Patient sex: F
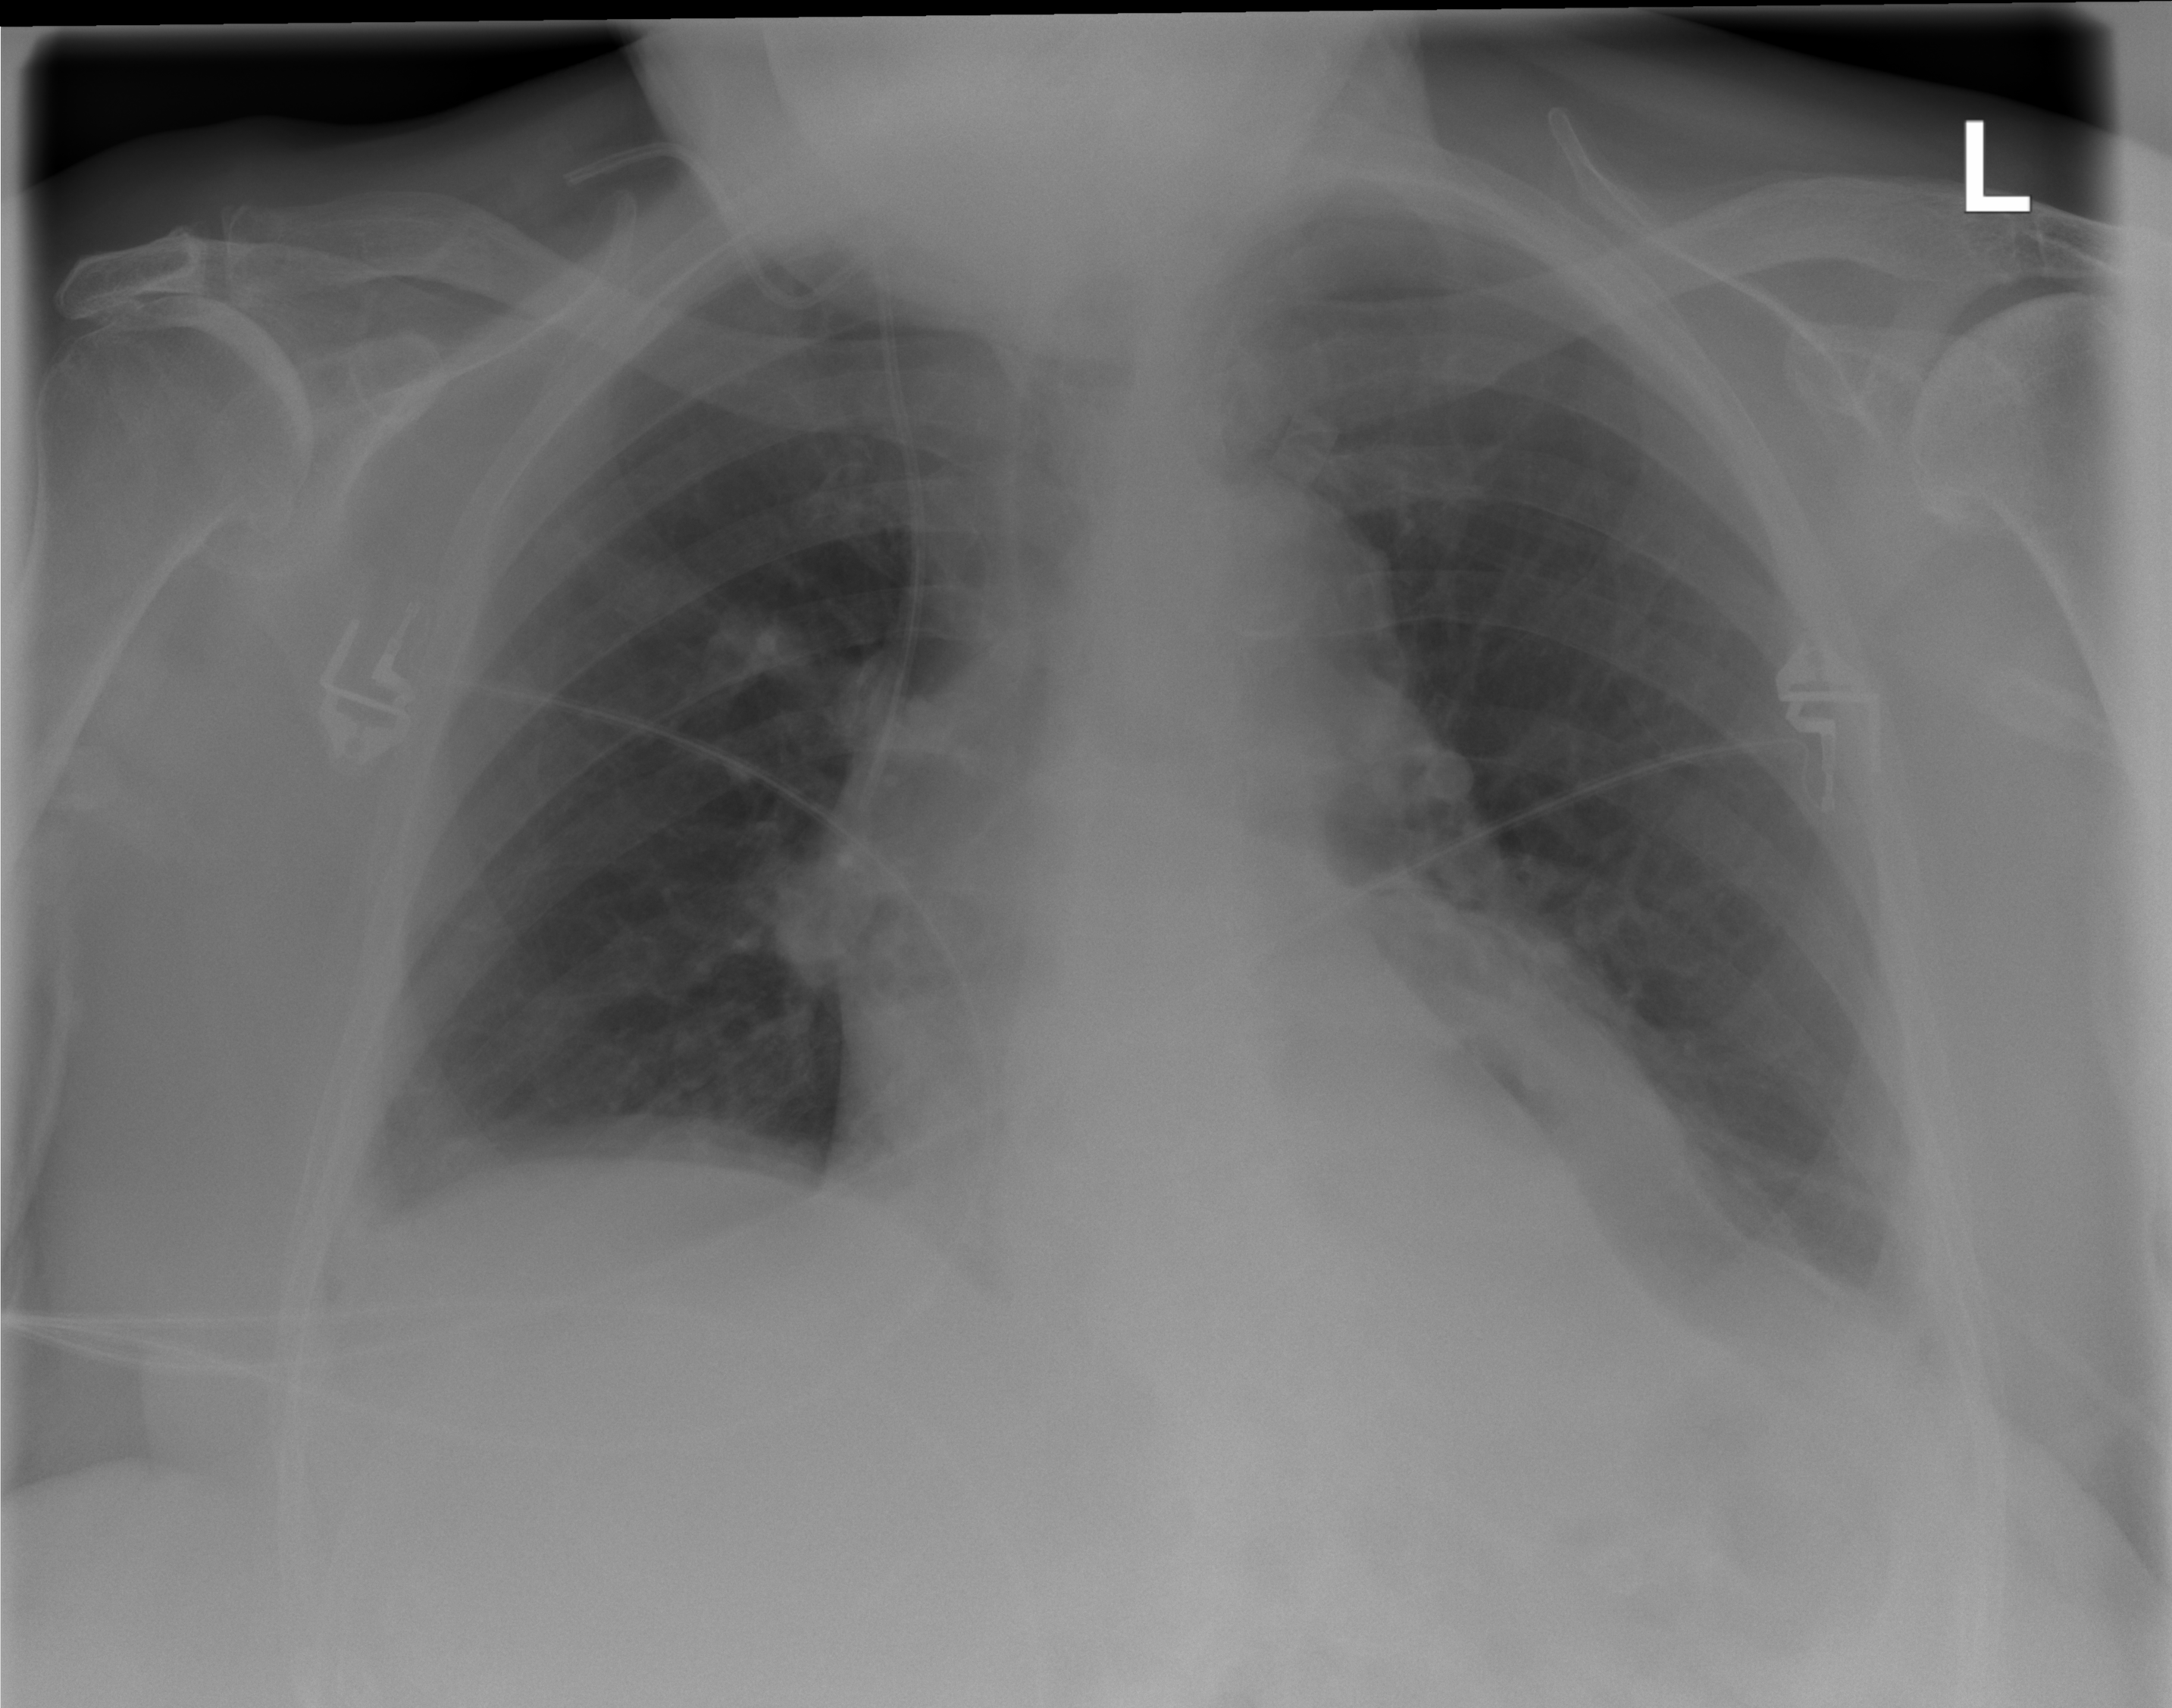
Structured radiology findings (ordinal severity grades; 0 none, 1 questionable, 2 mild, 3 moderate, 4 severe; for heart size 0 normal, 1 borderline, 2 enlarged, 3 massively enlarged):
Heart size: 0
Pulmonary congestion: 0
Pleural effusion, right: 2
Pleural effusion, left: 2
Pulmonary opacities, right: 0
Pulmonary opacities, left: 0
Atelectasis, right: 2
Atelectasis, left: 2